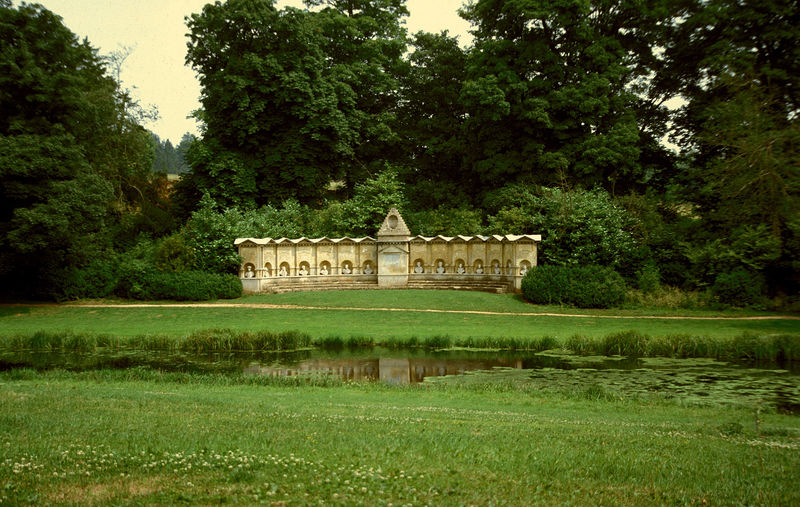
Titel: Elysian Fields, Blick über den Styx auf den Temple of British Worthies
Künstler: William Kent
Standort: Stowe, Buckinghamshire
Institution: Stowe Landscape Gardens
Schlagwörter: baum, blau, blätter, himmel, laub, wasser, bäume, dreieck, fluss, gelb, grün, landschaft, ocker, see, teich, ufer, blume, blumen, braun, grau, hintergrund, köpfe, mitte, vordergrund, blüten, gebäude, gras, park, rasen, rose, schloss, weg, wiese, beige, wand, stein, steine, bild, bach, feld, felder, natur, schilf, spiegelung, strauch, busch, büsche, gebüsch, pfad, sträucher, wege, wiesen, england, wald, brunnen, kreis, rund, weiher, garten, sommer, ansicht, bogen, fassade, dächer, mauer, blümchen, bank, figuren, romantik, strom, treppen, dichter, stufen, galerie, foto, fotografie, photographie, fern, wasserpflanzen, denkmal, wälder, friedhof, grasbüschel, photo, halbkreis, halbrund, skulpturen, statuen, grab, tümpel, gräber, seerosen, wäldchen, tempel, seerose, gedenken, büsten, gänseblümchen, erinnerung, grabstätte, graß, englischer garten, mausoleum, klee, englisch, grabmal, nischen, rondell, asser, rotunde, nischenfiguren, grabmahl, first, durchsicht, ehrenmal, epitaph, landschaftsgarten, dessau, wasserlilien, bath, bääume, gedenkstätte, sandweg, graten, bluemen, abgedeckt, persönlichkeiten, flusss, nymphäum, gartengebäude, sattgrün, tümpelw, wnglande, graub, frontale, ladiges grün